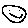
Label: smiley face